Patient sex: F
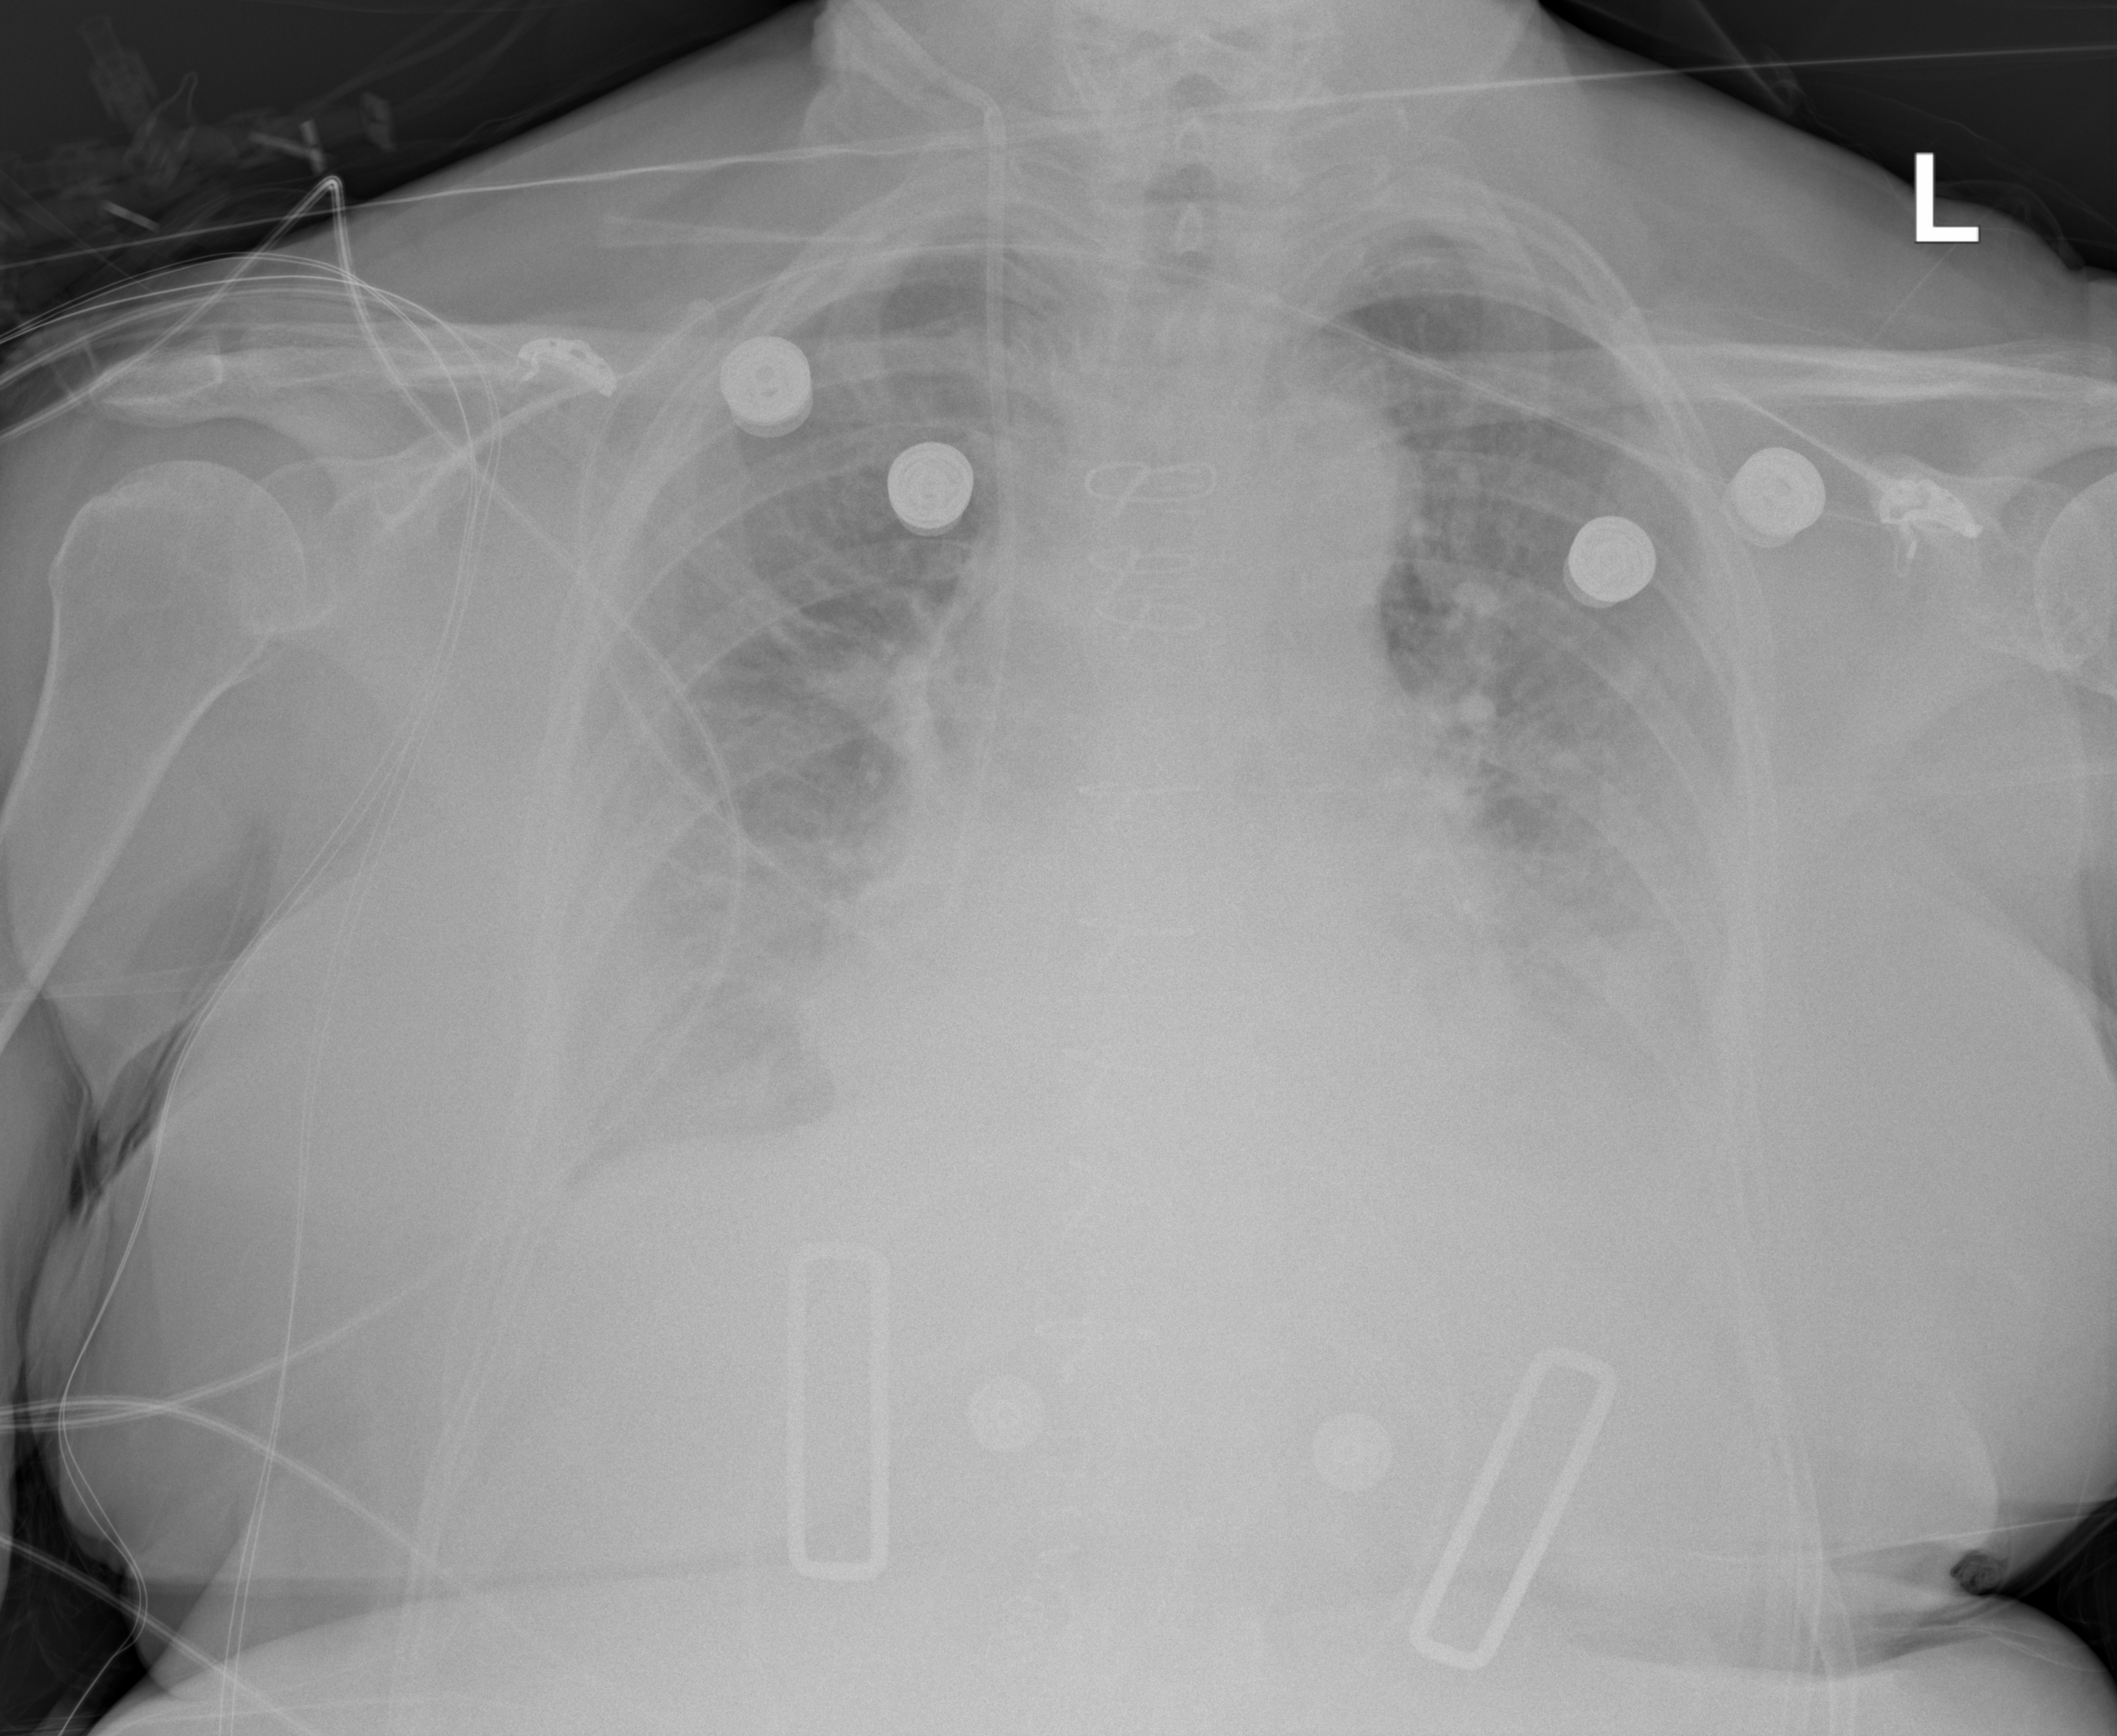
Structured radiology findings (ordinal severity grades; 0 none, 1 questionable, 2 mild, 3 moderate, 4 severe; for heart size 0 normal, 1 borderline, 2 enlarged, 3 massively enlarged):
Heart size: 2
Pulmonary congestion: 3
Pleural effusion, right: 2
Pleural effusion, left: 2
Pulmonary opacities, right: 2
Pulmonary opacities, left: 2
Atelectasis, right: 2
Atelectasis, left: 2